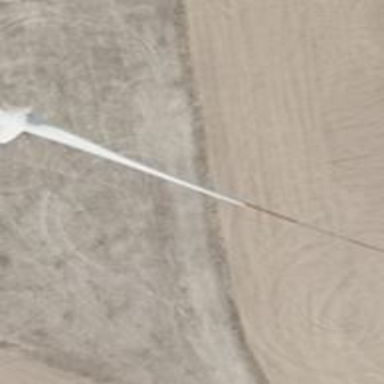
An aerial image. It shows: Wind turbine generator made by Vestas. The generator utilizes wind as its power source and belongs to the horizontal axis type.